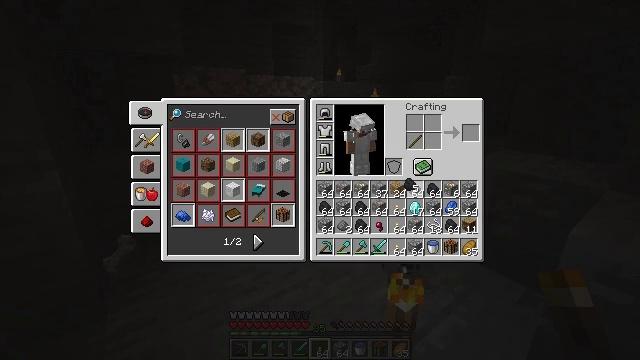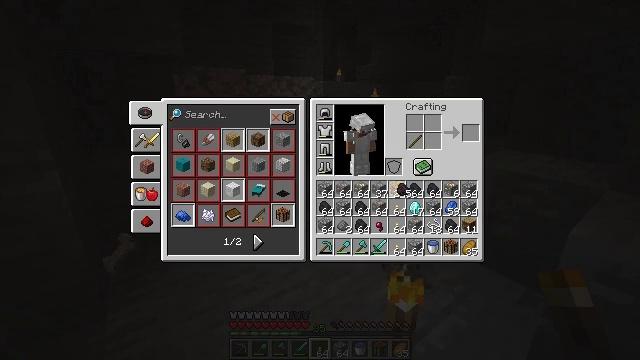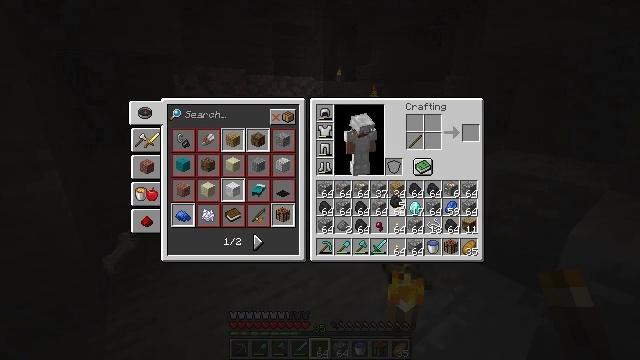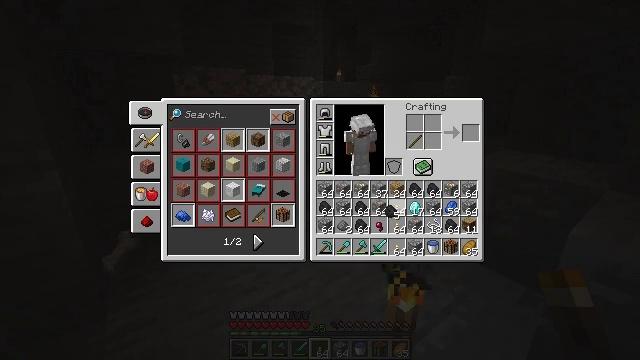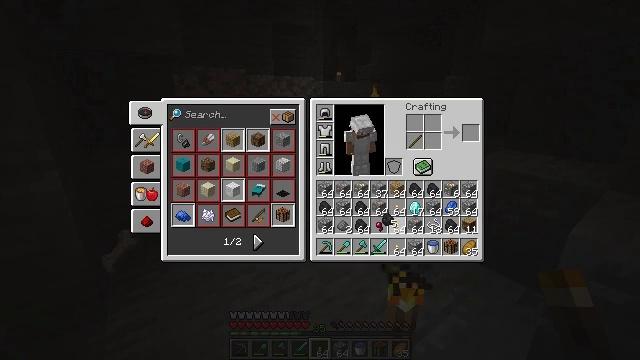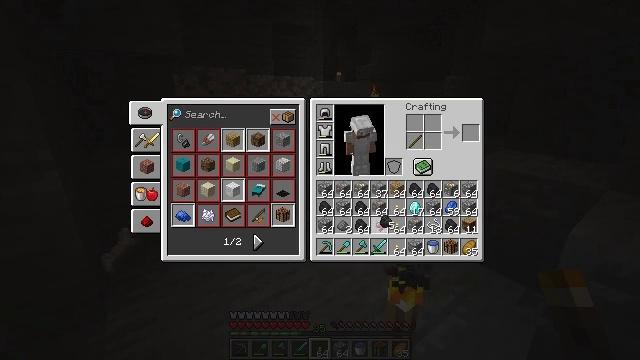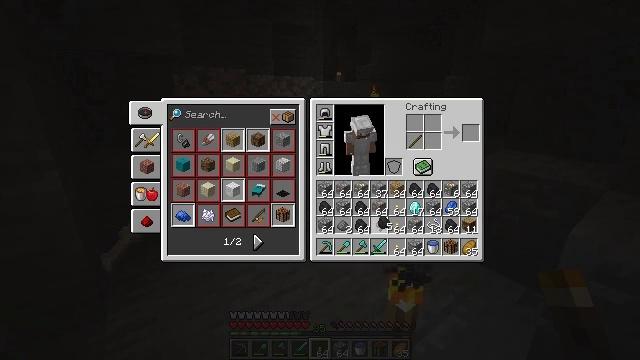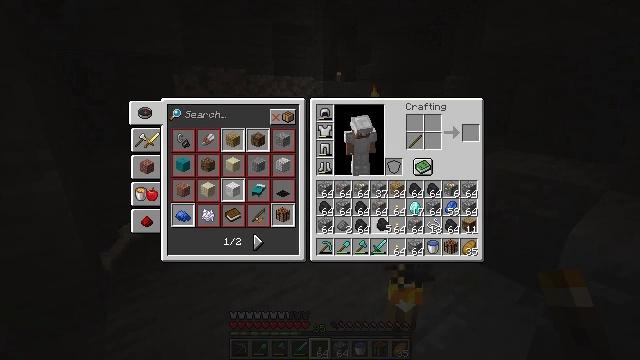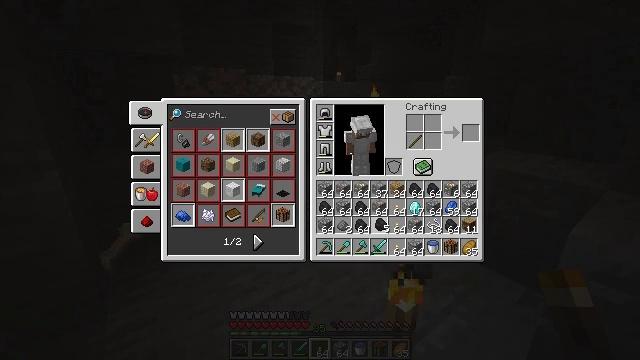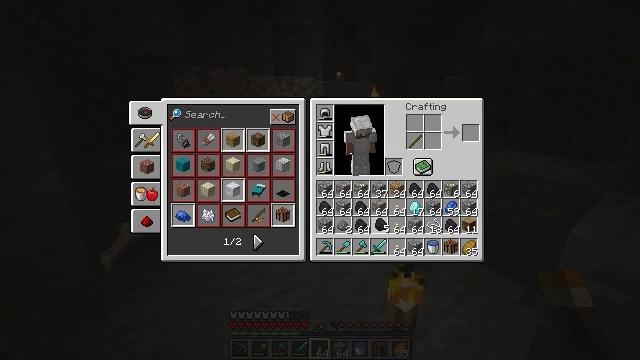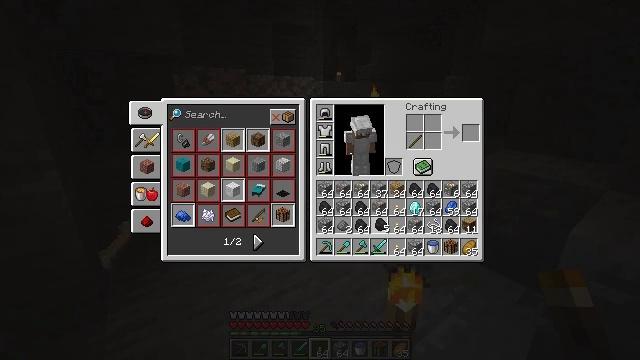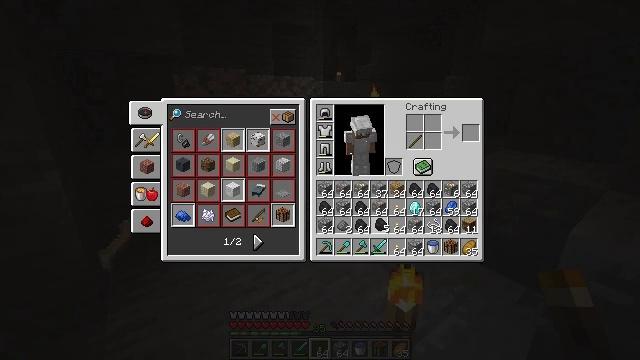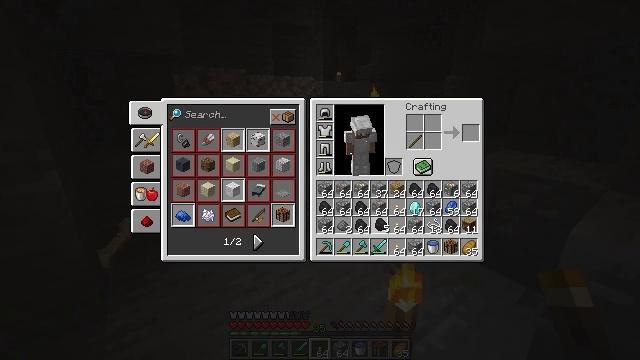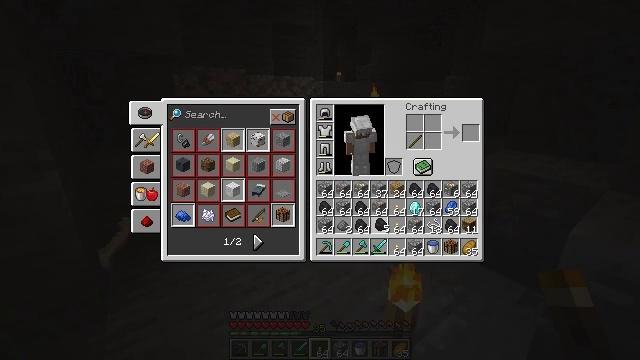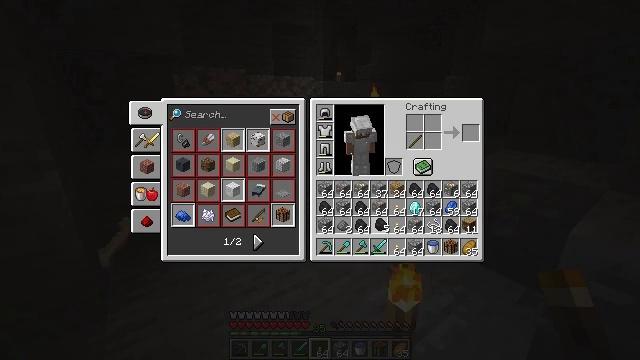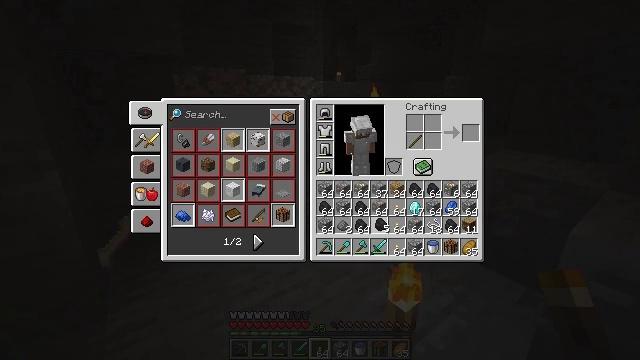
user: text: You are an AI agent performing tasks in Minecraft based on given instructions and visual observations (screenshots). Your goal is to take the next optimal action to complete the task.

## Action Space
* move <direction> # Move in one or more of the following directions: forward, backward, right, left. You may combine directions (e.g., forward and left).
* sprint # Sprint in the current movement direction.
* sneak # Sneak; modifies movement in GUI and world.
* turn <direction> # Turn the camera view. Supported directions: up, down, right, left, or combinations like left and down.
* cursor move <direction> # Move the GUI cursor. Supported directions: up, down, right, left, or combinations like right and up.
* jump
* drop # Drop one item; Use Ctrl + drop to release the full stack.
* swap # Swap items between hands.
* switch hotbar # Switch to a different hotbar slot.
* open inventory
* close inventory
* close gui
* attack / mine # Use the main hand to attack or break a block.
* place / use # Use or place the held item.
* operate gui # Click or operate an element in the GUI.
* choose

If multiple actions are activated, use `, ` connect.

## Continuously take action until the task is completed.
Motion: motion action
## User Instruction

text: Drop a string.
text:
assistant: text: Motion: no_op
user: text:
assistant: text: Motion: cursor move left and down
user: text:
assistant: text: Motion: cursor move down
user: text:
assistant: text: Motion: cursor move down
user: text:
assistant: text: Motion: no_op
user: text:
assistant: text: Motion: no_op
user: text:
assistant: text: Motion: no_op
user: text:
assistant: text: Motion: no_op
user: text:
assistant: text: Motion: no_op
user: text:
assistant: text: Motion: no_op
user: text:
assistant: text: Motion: no_op
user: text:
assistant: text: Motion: no_op
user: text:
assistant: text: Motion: no_op
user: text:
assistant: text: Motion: no_op
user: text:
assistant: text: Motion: no_op
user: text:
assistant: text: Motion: no_op
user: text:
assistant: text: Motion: no_op
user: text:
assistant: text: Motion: no_op
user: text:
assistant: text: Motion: no_op
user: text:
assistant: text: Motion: no_op
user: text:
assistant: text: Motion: no_op
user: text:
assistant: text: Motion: no_op
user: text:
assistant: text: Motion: no_op
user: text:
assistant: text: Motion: no_op
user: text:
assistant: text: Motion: no_op
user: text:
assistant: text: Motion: operate gui
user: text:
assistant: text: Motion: operate gui
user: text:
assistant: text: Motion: operate gui
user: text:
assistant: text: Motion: operate gui
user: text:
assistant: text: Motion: no_op